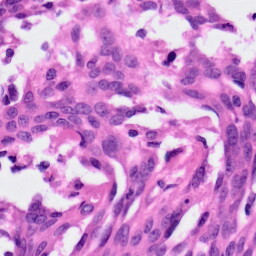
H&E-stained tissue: Ovarian